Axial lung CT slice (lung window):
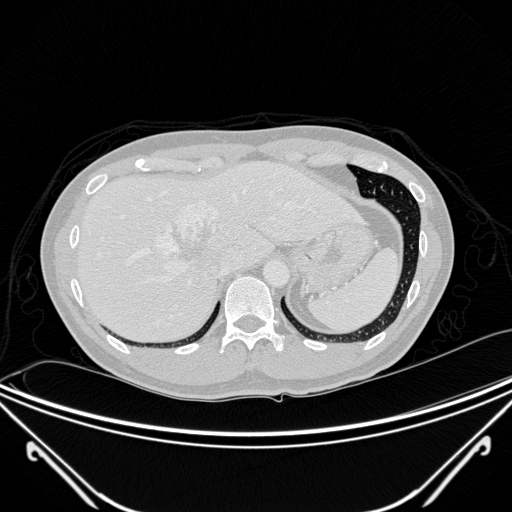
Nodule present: no